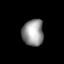
Tissue: lung
Cell type: Fibroblasts
Senescence score: 0.6043
Nuclear area (px): 556
Mean DAPI intensity: 150.586